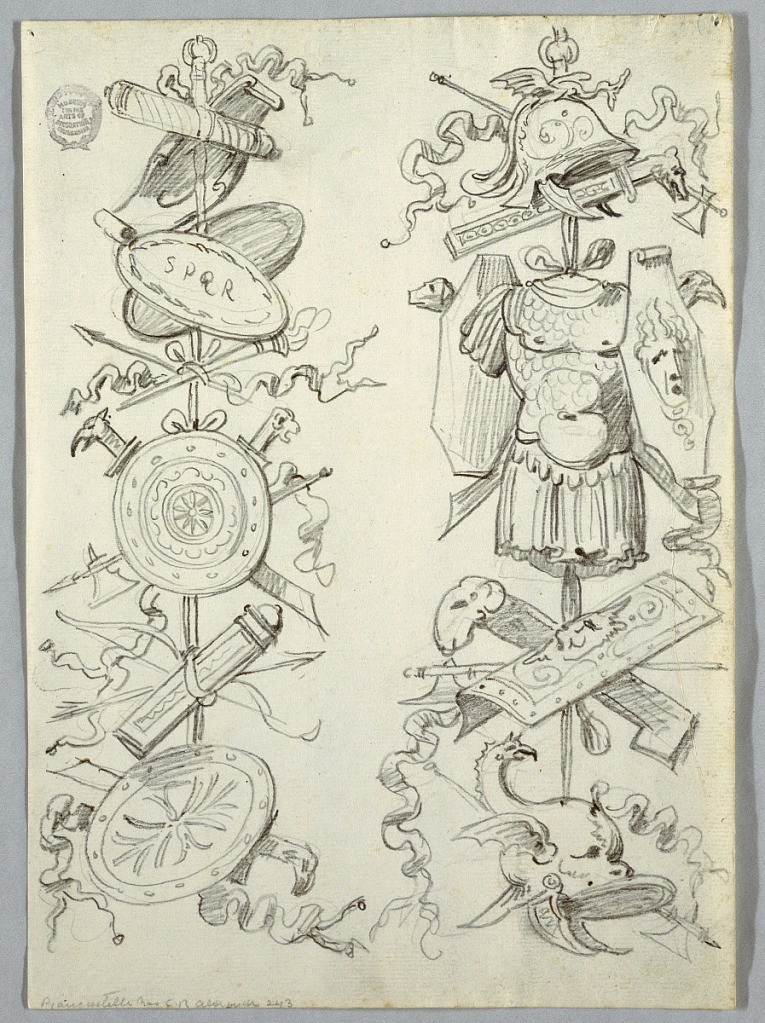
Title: Two Panels of Trophies
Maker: Felice Giani, Italian, 1758–1823
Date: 1810–1820
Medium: Pen and ink, brush and brown wash, black chalk on laid paper
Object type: Drawing
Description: Vertical rectangle showing design for two military trophies. At left, axes, bows and shields, one of which reads: SPQR. At right, armor, shields and helmets in the antique style.